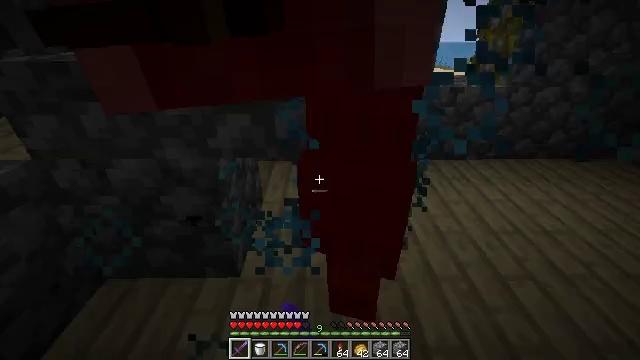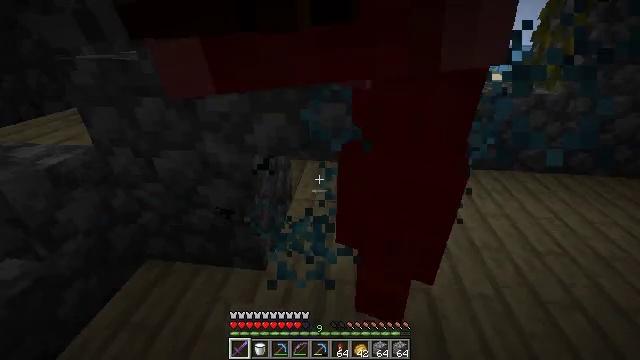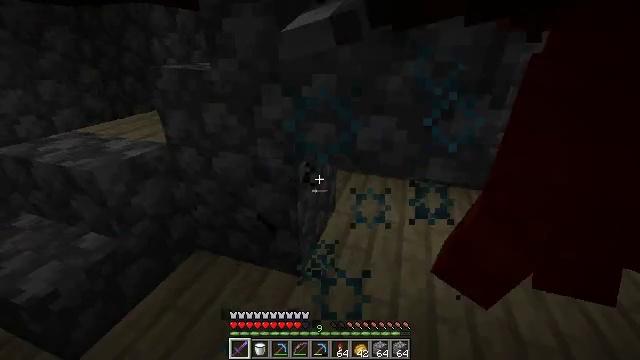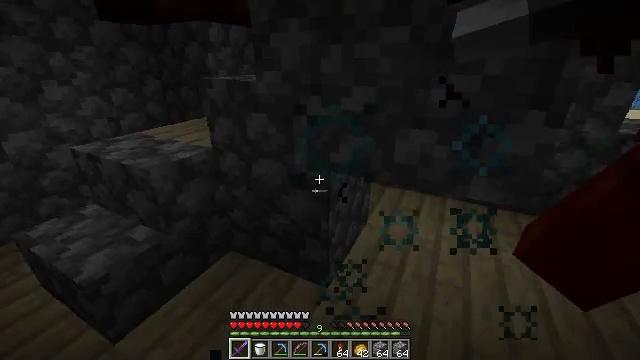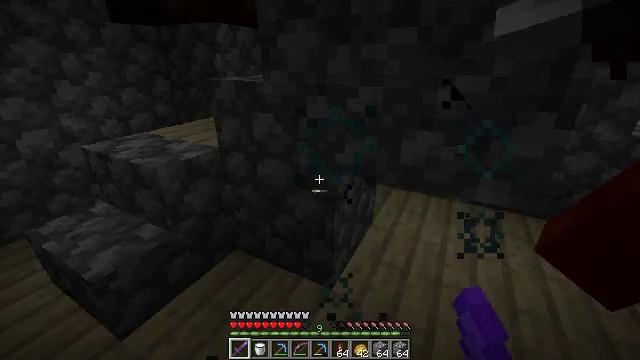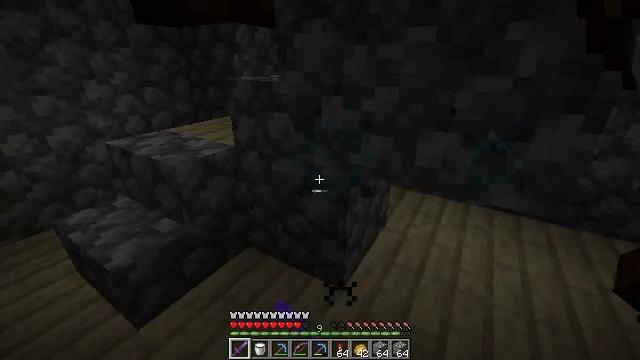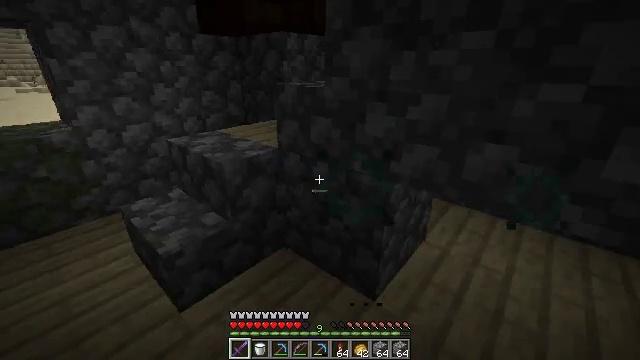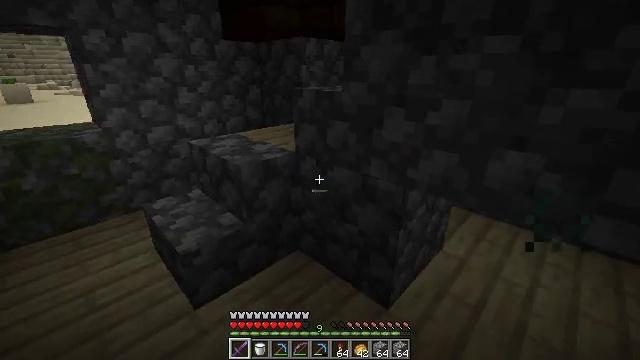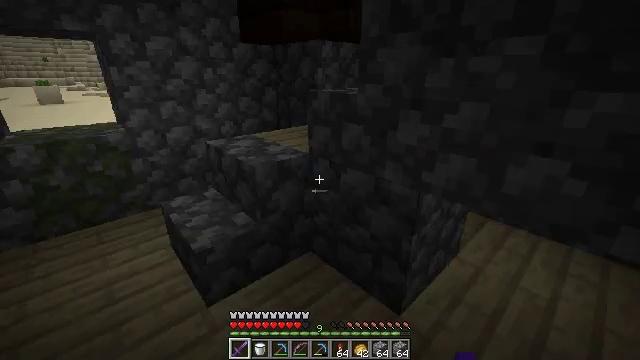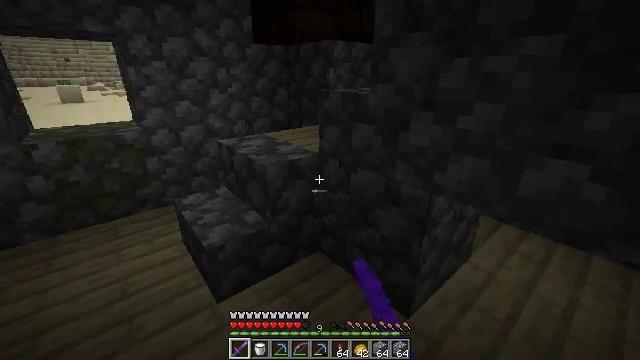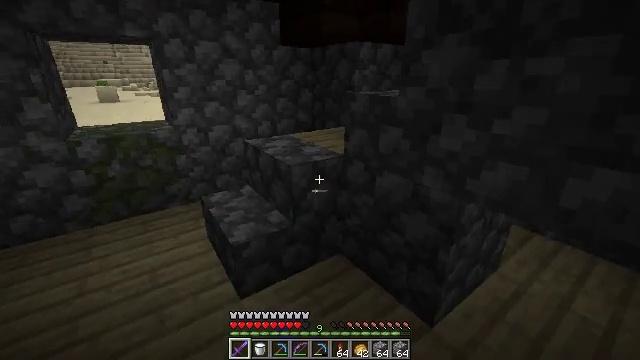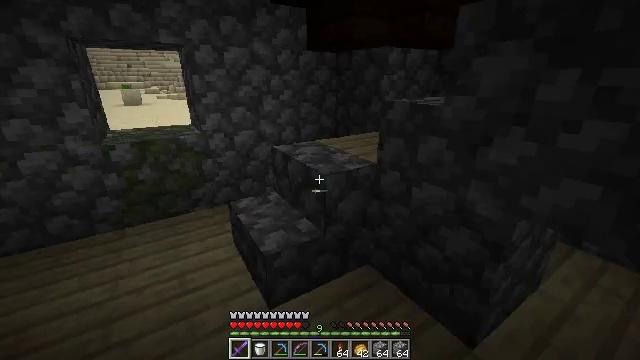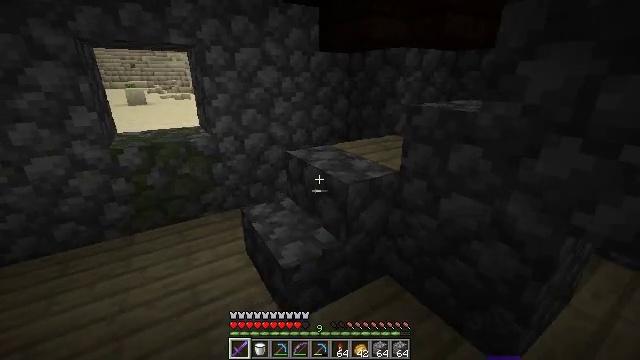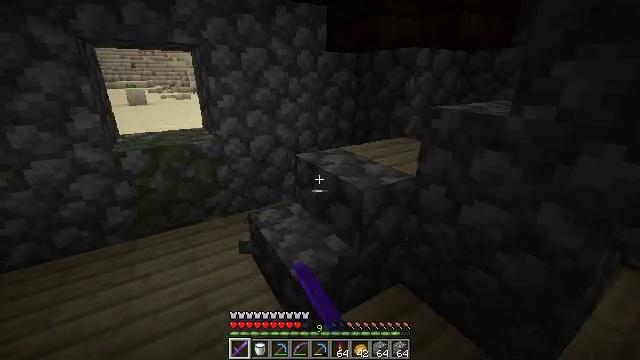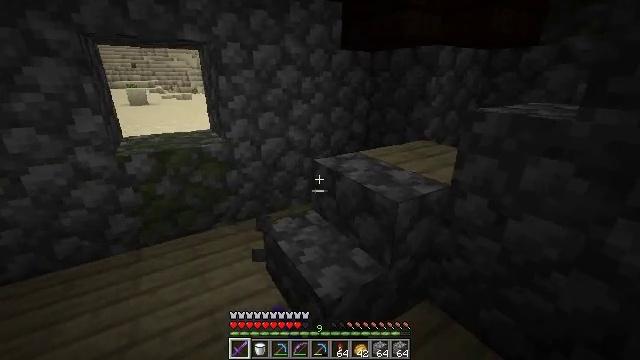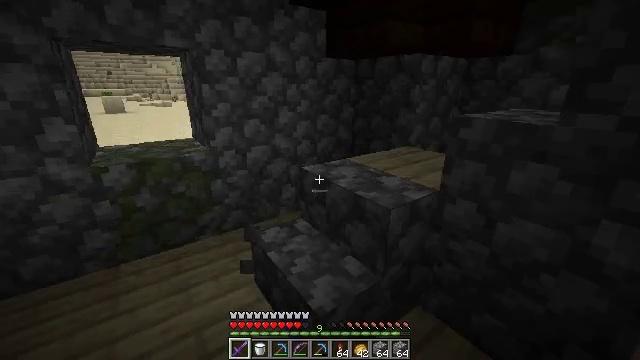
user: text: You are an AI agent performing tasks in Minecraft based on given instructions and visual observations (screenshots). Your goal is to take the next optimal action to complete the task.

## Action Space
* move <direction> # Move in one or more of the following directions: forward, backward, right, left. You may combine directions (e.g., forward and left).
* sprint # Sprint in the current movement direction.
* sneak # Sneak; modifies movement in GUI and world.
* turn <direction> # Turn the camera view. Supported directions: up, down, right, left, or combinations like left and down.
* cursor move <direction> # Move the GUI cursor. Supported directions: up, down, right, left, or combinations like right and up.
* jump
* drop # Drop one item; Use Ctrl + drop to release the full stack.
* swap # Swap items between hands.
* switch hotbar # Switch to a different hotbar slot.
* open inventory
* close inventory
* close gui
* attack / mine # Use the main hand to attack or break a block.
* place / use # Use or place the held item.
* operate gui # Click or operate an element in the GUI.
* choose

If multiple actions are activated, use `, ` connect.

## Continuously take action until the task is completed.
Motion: motion action
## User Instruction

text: Hunt the pillager.
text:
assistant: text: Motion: turn left, attack / mine
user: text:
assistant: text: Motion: turn left and up
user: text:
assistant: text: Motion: turn left and up, attack / mine
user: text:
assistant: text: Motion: turn left, attack / mine
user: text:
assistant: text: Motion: turn left, attack / mine
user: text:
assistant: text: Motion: turn left and up
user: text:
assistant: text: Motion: turn left
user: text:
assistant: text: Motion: turn left, attack / mine
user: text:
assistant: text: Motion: turn left, attack / mine
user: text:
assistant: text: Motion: move left, turn left, attack / mine
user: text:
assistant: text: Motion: move forward and move left, turn left, attack / mine
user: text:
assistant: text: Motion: move forward and move left, attack / mine
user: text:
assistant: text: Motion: move forward and move left, attack / mine
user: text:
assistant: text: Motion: move forward and move left, attack / mine
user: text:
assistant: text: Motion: move forward and move left, turn right and up
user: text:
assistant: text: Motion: move forward and move left, turn right
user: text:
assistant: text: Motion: move forward and move left, turn right
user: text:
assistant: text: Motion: move forward and move left, turn right
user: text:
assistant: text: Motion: move forward, turn right and up
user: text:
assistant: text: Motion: move forward, turn right and up
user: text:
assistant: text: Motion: move forward, turn right and up
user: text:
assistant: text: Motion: move forward, turn right
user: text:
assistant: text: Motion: move forward, turn right
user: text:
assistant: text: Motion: move forward, turn right
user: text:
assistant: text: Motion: move forward, turn right
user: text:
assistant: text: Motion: move forward, turn right
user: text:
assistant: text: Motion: move forward, turn right
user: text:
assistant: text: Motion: move forward and move left, turn right
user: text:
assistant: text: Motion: move forward and move left, turn right
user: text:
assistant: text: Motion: move forward and move left, turn right